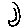
Label: moon